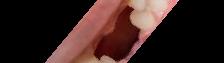
Condition: hypodontia